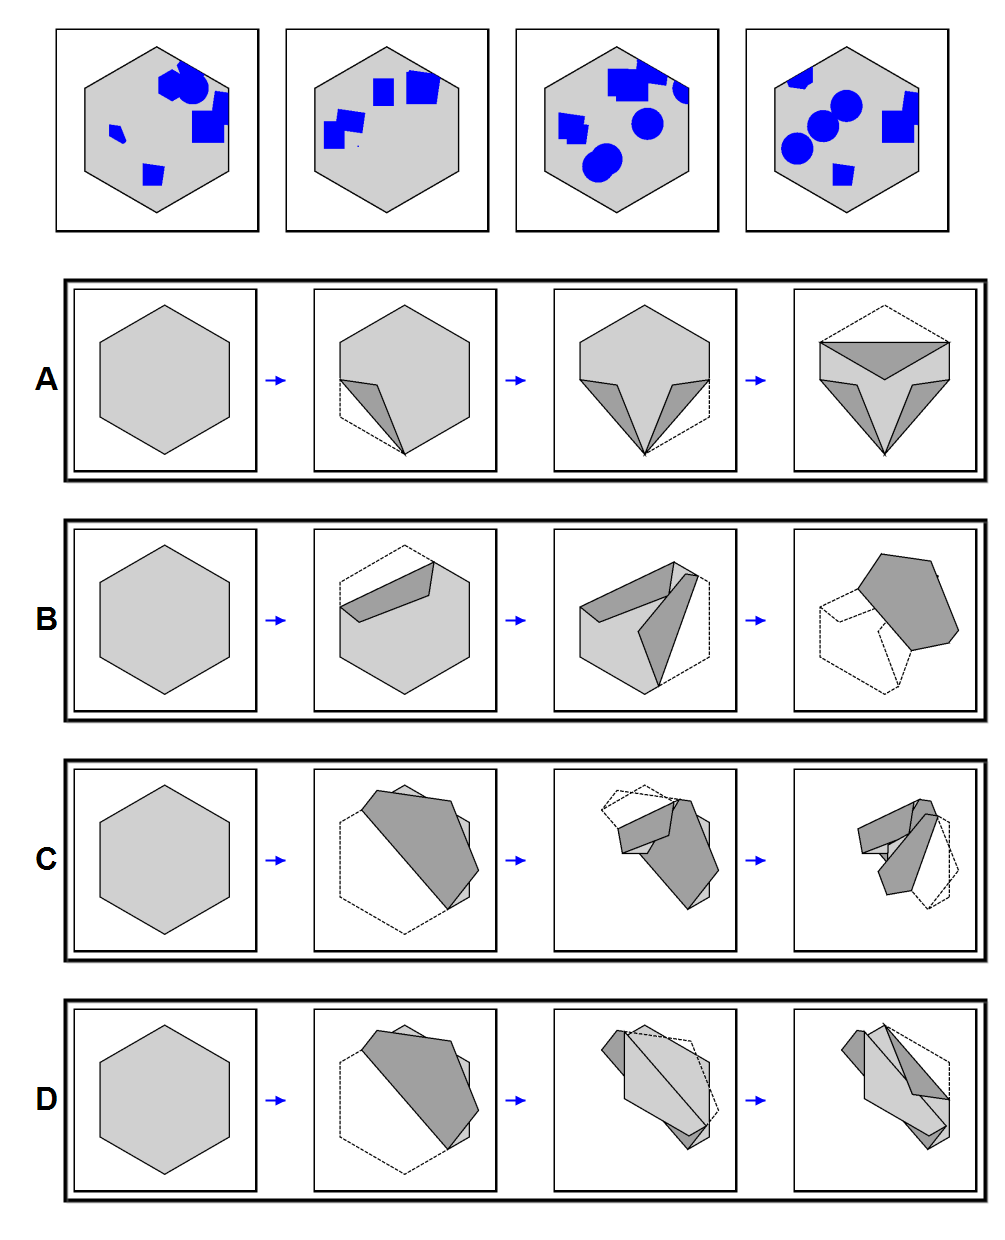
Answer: D